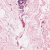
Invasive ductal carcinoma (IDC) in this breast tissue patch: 0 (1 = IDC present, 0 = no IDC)